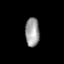
Tissue: prostate
Cell type: Fibroblasts
Senescence score: 0.7711
Nuclear area (px): 400
Mean DAPI intensity: 156.215